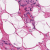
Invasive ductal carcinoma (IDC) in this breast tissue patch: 0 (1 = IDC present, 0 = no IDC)